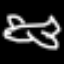
Label: airplane